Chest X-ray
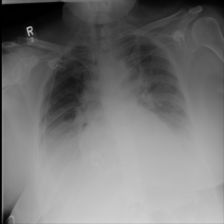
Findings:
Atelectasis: negative
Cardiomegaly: negative
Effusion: positive
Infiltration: negative
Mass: negative
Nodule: negative
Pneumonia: negative
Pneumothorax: negative
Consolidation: negative
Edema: negative
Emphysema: negative
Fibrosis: negative
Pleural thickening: negative
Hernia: negative